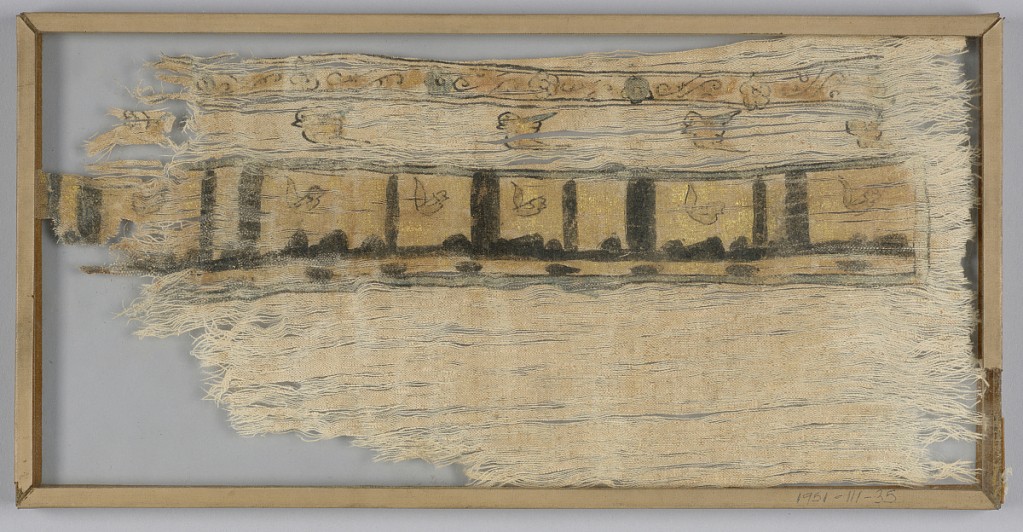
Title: Tiraz
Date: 12th century
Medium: mulham Technique: painted on plain weave
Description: Section of undyed mulham with right-hand part of decorated horizontal inscription band sketchily drawn on it: crude Kufic characters in black on blue guard bands outlined in black. Row of birds fly left above band, sketched in black and touched with gilt and blue. Close above them narrower band with flowerheads and scrolls sketched in black on ground touched with gilt; alternate flowerheads touched with blue; narrow guard strip outlined in black.